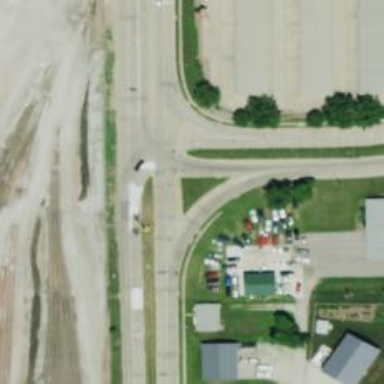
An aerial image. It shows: Secondary link road.